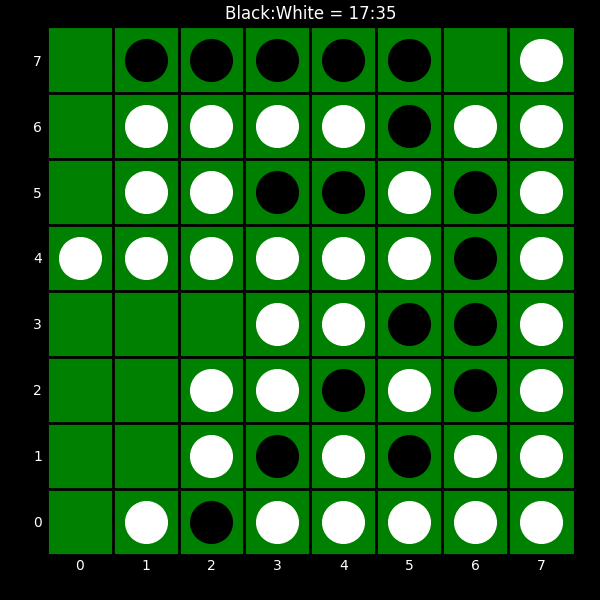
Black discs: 17
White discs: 35